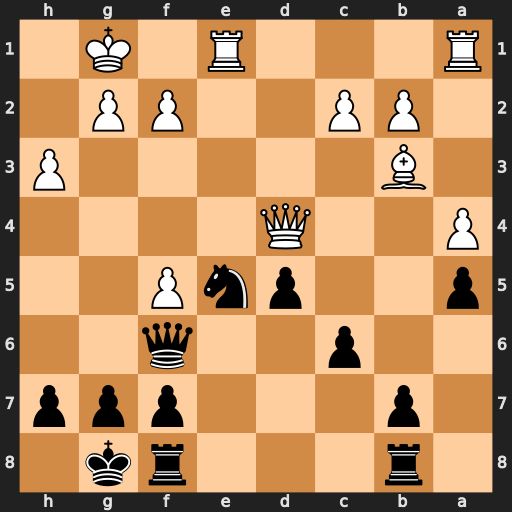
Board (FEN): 1r3rk1/1p3ppp/2p2q2/p2pnP2/P2Q4/1B5P/1PP2PP1/R3R1K1
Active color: b
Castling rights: -
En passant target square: -
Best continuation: Nf3+ gxf3 Qxd4